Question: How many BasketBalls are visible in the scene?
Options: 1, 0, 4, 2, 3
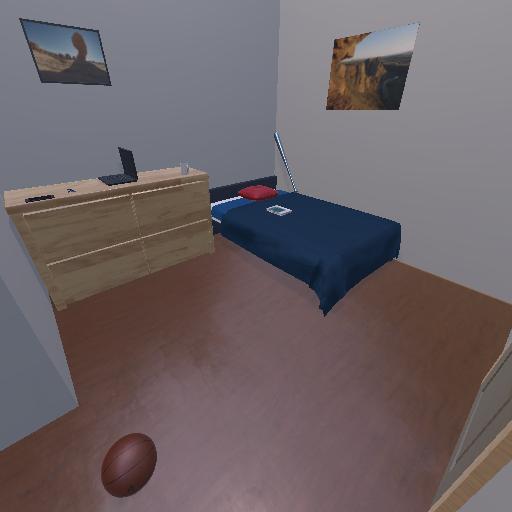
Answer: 1